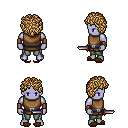
a pixel art fantasy rpg character, male body template, dark elf, purple skin, leather chest armor, teal pants, blonde curly afro hairstyle, leather bracers, brown slippers, dagger, four views (front, back, left, right), 2x2 character sprite sheet, small pixel art, hard edges, no anti-aliasing